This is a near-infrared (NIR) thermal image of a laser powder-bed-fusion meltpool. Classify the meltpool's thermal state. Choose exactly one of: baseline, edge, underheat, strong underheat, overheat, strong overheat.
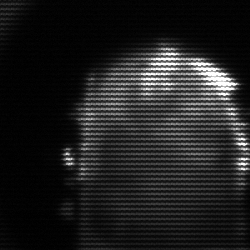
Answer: baseline